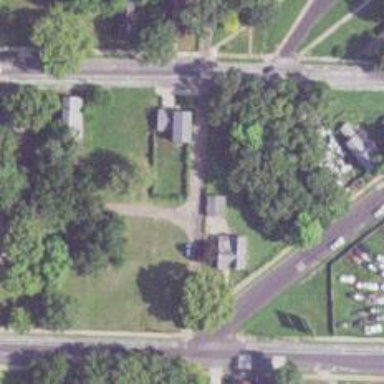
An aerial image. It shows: Alley classified as service road.